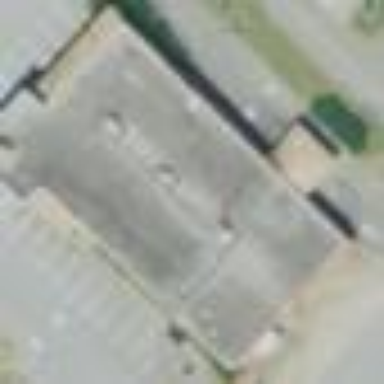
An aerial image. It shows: Building.